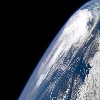
Label: cloud